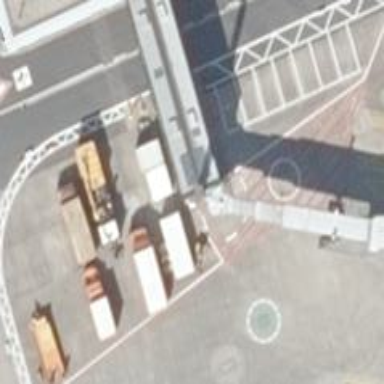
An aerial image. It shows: Airport gate.